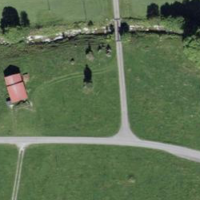
EUNIS habitat code: 23
Species observed at this site:
Ajuga reptans